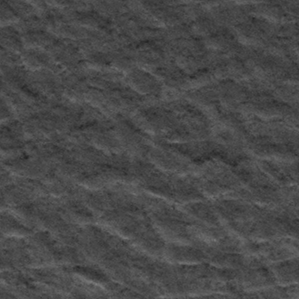
Label: frost